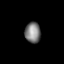
Tissue: lung
Cell type: Epithelial cells
Senescence score: 0.5747
Nuclear area (px): 320
Mean DAPI intensity: 124.8125